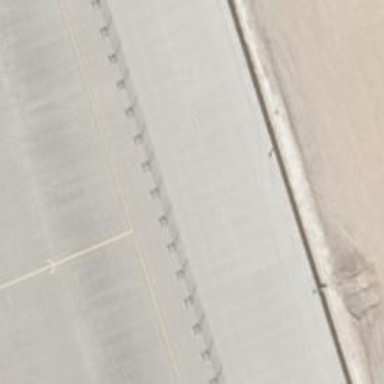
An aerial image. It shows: Parking position at the airport with concrete surface.